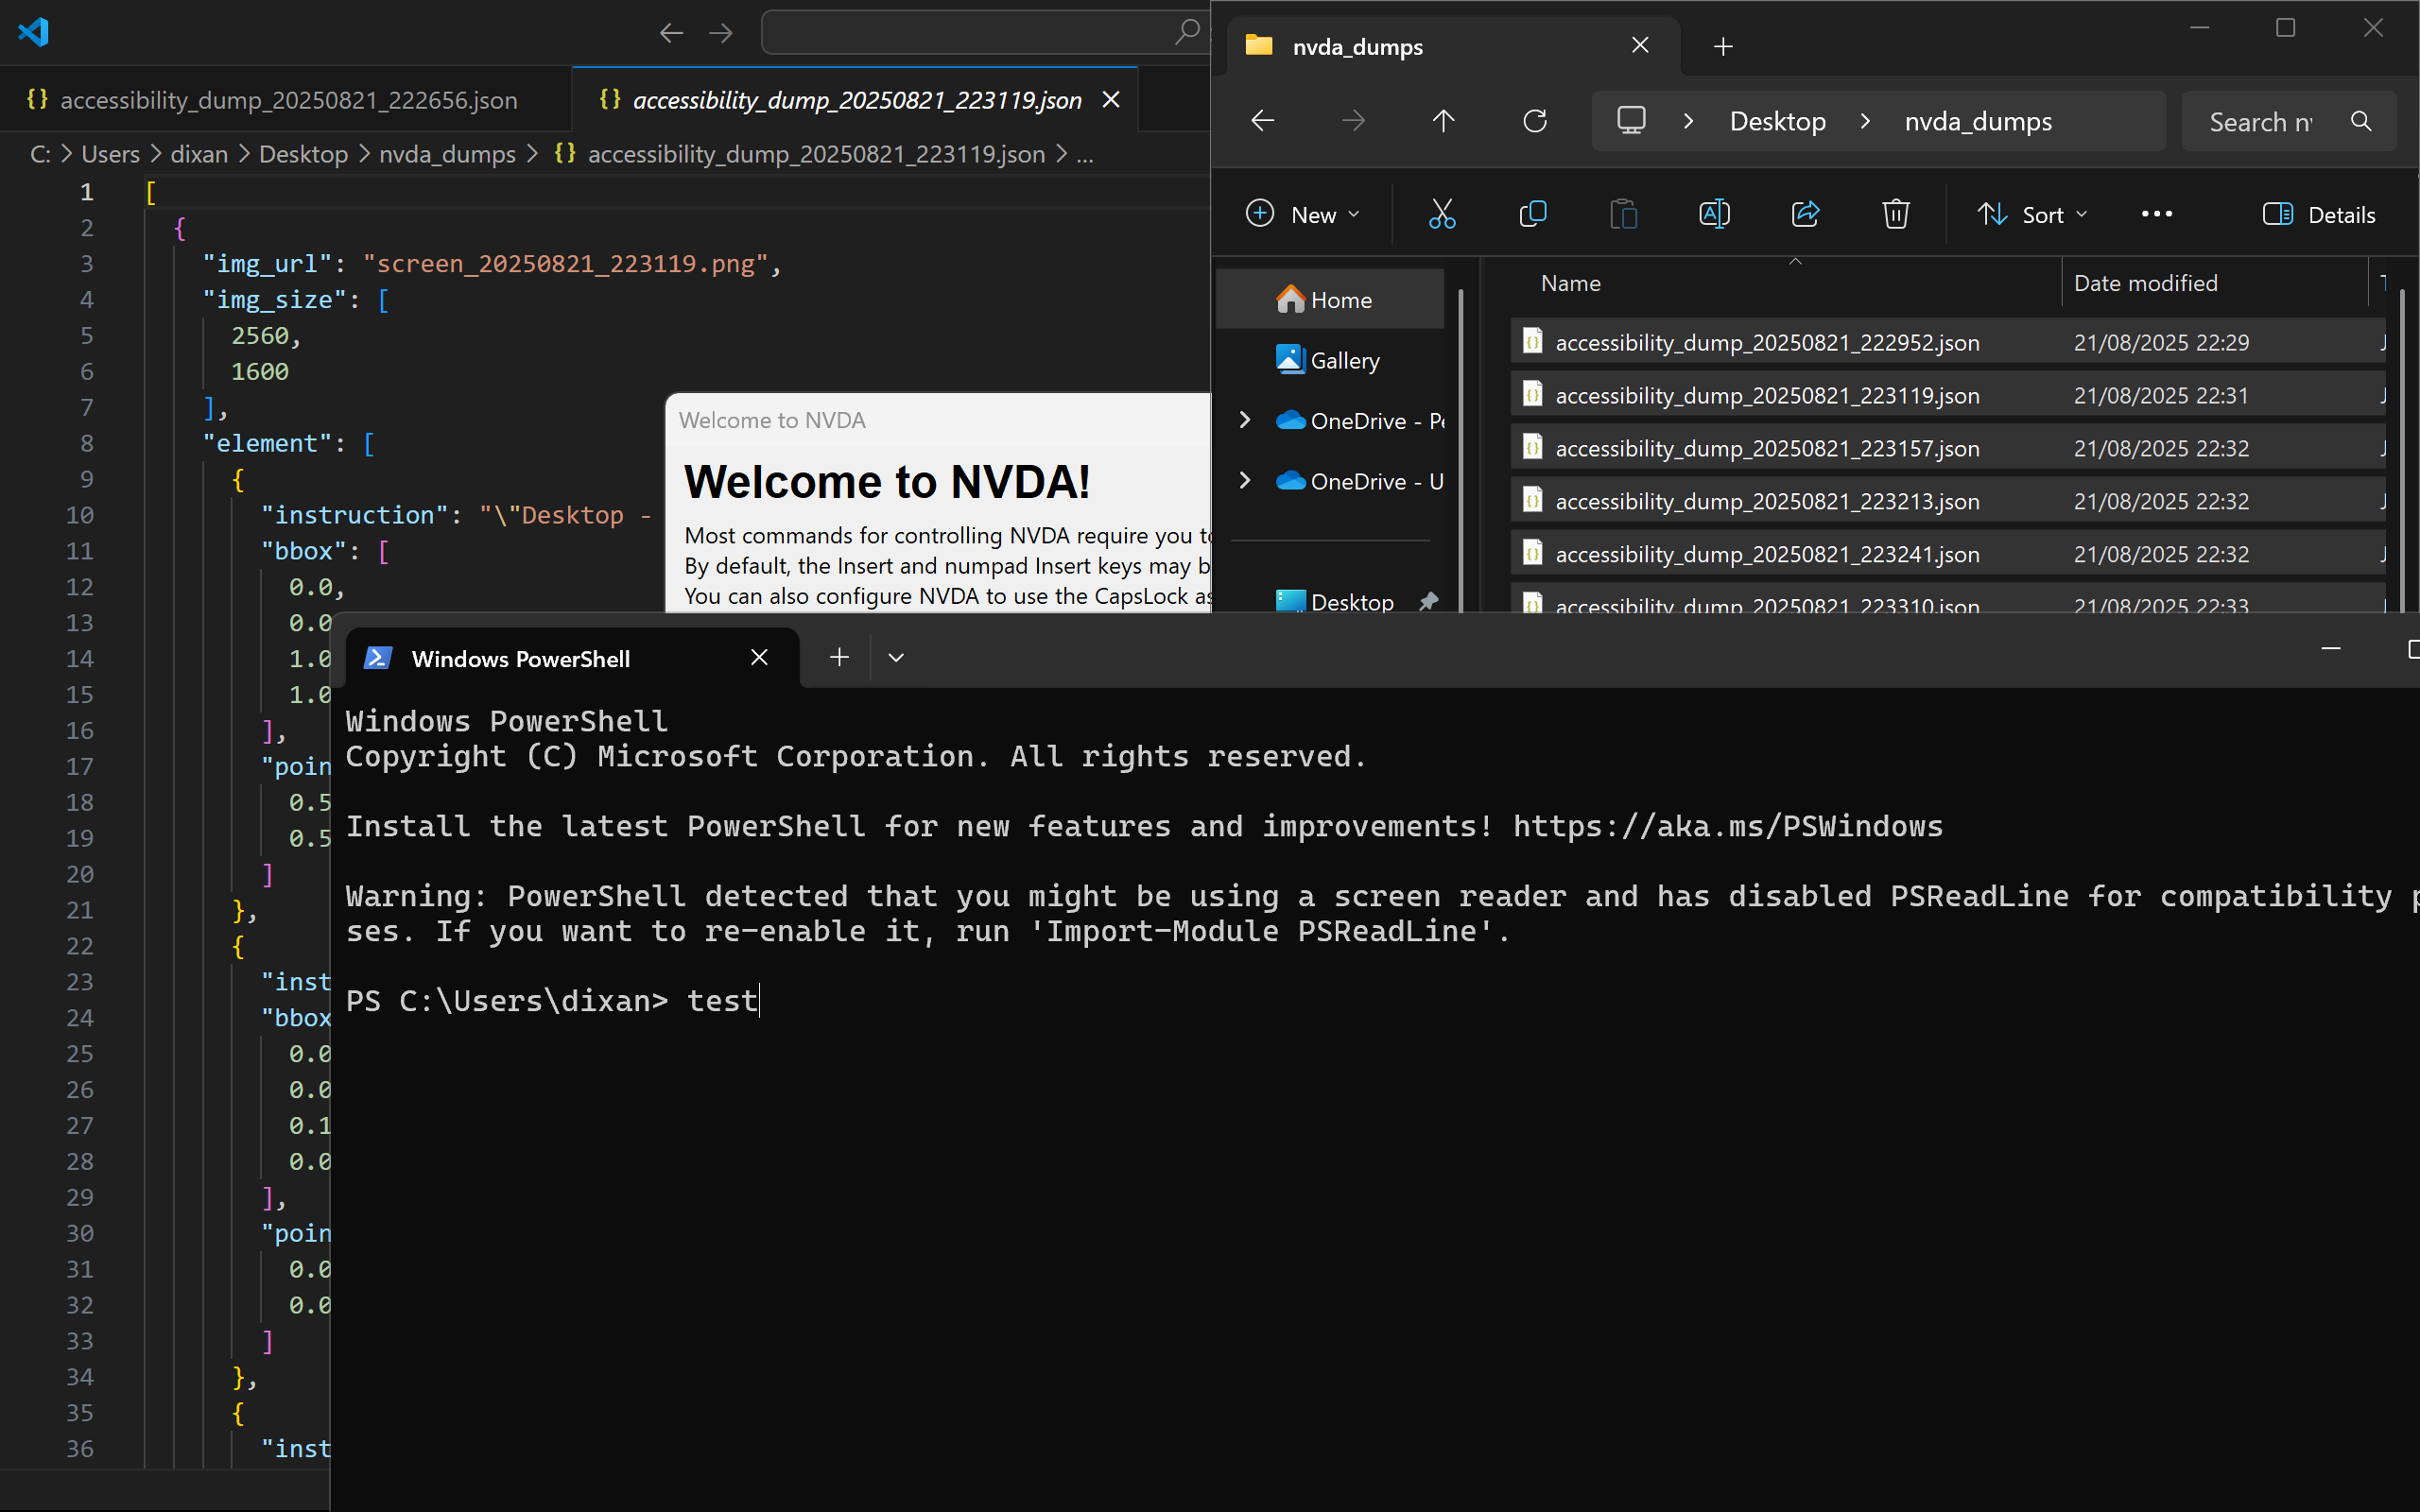
UI elements on screen:
"Desktop - window"
"Google Gemini - window"
"System - menu bar - Contains commands to manipulate the window"
"System - menu item"
"title bar - value: Google Gemini"
"Minimise - button - Moves the window out of the way"
"Maximise - button - Makes the window full screen"
"Close - button - Closes the window"
"window"
"Taskbar - pane"
"pane"
"Running applications - pane"
"Windows PowerShell - window"
"System - menu bar - Contains commands to manipulate the window"
"System - menu item"
"Minimise - button - Moves the window out of the way"
"Maximise - button - Makes the window full screen"
"Close - button - Closes the window"
"Windows PowerShell - pane"
"window"
"UI element"
"pane"
"window"
"System - menu bar - Contains commands to manipulate the window"
"System - menu item"
"Minimise - button - Moves the window out of the way"
"Maximise - button - Makes the window full screen"
"Close - button - Closes the window"
"nvda_dumps - File Explorer - pane"
"pane"
"window"
"System - menu bar - Contains commands to manipulate the window"
"System - menu item"
"Minimise - button - Moves the window out of the way"
"Maximise - button - Makes the window full screen"
"Close - button - Closes the window"
"Sticky Notes - pane"
"UI element"
"pane"
"Welcome to NVDA - window"
"title bar - value: Welcome to NVDA"
"Close - button - Closes the window"
"Welcome to NVDA - dialog - Welcome to NVDA!
Most commands for controlling NVDA require you to hol..."
"Welcome to NVDA! - window"
"Welcome to NVDA! - text"
"Most commands for controlling NVDA require you to hold down the NVDA key while pressing other key..."
"Options - window"
"Options - grouping"
"Keyboard layout: - window"
"Keyboard layout: - text"
"Keyboard layout: - window"
"Keyboard layout: - combo box - value: laptop"
"Keyboard layout: - text - value: laptop"
"Open - button"
"Use CapsLock as an NVDA modifier key - window"
"Use CapsLock as an NVDA modifier key - check box"
"Start NVDA after I sign in - window"
"Start NVDA after I sign in - check box"
"Show this dialog when NVDA starts - window"
"Show this dialog when NVDA starts - check box"
"OK - window"
"OK - button"
"title bar"
"pane"
"window"
"UI element"
"Google Gemini - Microsoft Edge - School - region"
"region"
"Minimise - button"
"Maximise - button"
"Restore - button"
"Close - button"
"region"
"Tab bar - tab control"
"Tab actions menu - button"
"region"
"Google Gemini - tab - gemini.google.com"
"region"
"New Tab - button - New tab (Ctrl+T)"
"region"
"Search tabs - button"
"App bar - tool bar"
"region"
"Back - button - Press to go back (Alt+Left arrow), or open context menu to see history"
"Forward - button - Press to go forward (Alt+Right arrow), or open context menu to see history"
"Refresh - button - Refresh (Ctrl+R)"
"Home - button"
"grouping"
"View site information - button - Secure"
"Address and search bar - edit - Search or enter web address - value: https://gemini.google.com/app"
"region"
"Extensions - button"
"region"
"Favourites - button - Favourites (Ctrl+Shift+O)"
"School Profile - button - School"
"Settings and more (Alt+F) - button"
"Copilot (Ctrl+Shift+.) - button"
"Saved Tab Groups - tool bar"
"Tab groups - button"
"Separator - separator"
"Import favourites - button"
"Separator - separator"
"Main hub | Algorithms and Data - button - https://uob-cs-algorithms-ii.github.io"
"Menu containing hidden favourites - button - Hidden favourites"
"Other favourites - button"
"Separator - separator"
"region"
"Tab actions menu - button"
"region"
"window"
"pane"
"window"
"pane"
"window"
"Desktop - list"
"Recycle Bin - list item"
"Adobe Acrobat - list item"
"Adobe Digital Editions 4.5 - list item"
"Attack SharkX3Mouse - list item"
"Audacity - list item"
"Edit - list item"
"HP Support Assistant - list item"
"list item"
"Remote - list item"
"Riot Client - list item"
"Ryzen Controller - list item"
"Steam - list item"
"VALORANT - list item"